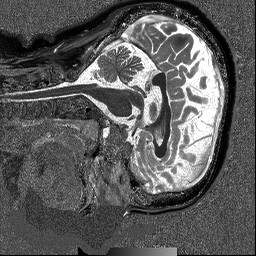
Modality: T1map
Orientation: sagittal
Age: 47
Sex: female
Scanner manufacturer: siemens
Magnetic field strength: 3 T
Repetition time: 5 s
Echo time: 0.00298 s